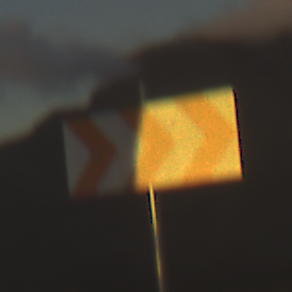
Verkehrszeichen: RichtungstafelnInKurvenGrossLinks
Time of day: SunriseSunset
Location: Outdoor (RoadRail)
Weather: PartlyCloudy
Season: NotSpecified
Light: Natural